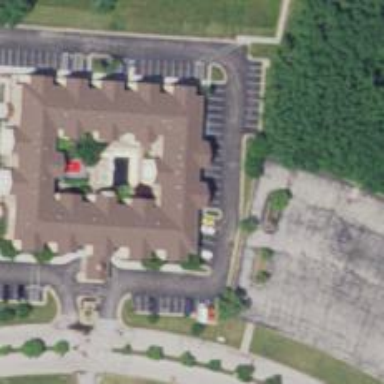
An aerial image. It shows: Hotel building.